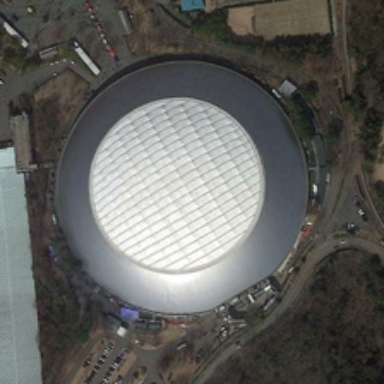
Several buildings and many green trees are around a circle silver gray center building .